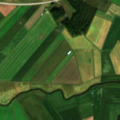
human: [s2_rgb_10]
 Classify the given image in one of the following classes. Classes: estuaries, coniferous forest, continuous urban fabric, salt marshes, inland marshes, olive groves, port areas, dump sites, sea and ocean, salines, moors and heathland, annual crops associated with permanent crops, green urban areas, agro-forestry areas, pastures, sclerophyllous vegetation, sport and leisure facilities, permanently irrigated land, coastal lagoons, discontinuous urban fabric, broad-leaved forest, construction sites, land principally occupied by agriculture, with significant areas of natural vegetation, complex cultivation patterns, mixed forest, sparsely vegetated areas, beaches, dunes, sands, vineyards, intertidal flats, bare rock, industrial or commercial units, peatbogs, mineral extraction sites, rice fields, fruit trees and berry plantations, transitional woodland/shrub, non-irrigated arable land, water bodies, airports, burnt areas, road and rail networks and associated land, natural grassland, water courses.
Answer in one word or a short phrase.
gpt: non-irrigated arable land, coniferous forest, mixed forest